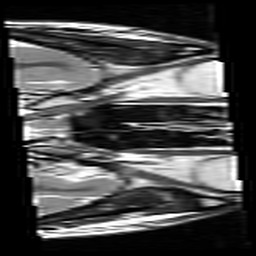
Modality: T2w
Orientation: axial
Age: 29
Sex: female
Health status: ill
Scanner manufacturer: siemens
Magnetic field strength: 3 T
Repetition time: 5 s
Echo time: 0.085 s